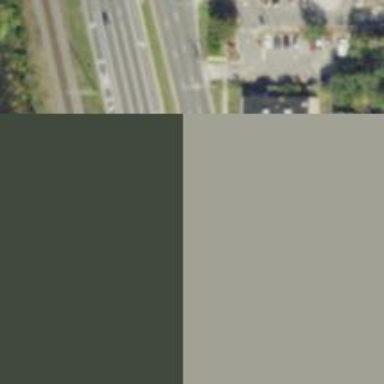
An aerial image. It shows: Asphalt road classified as trunk highway.